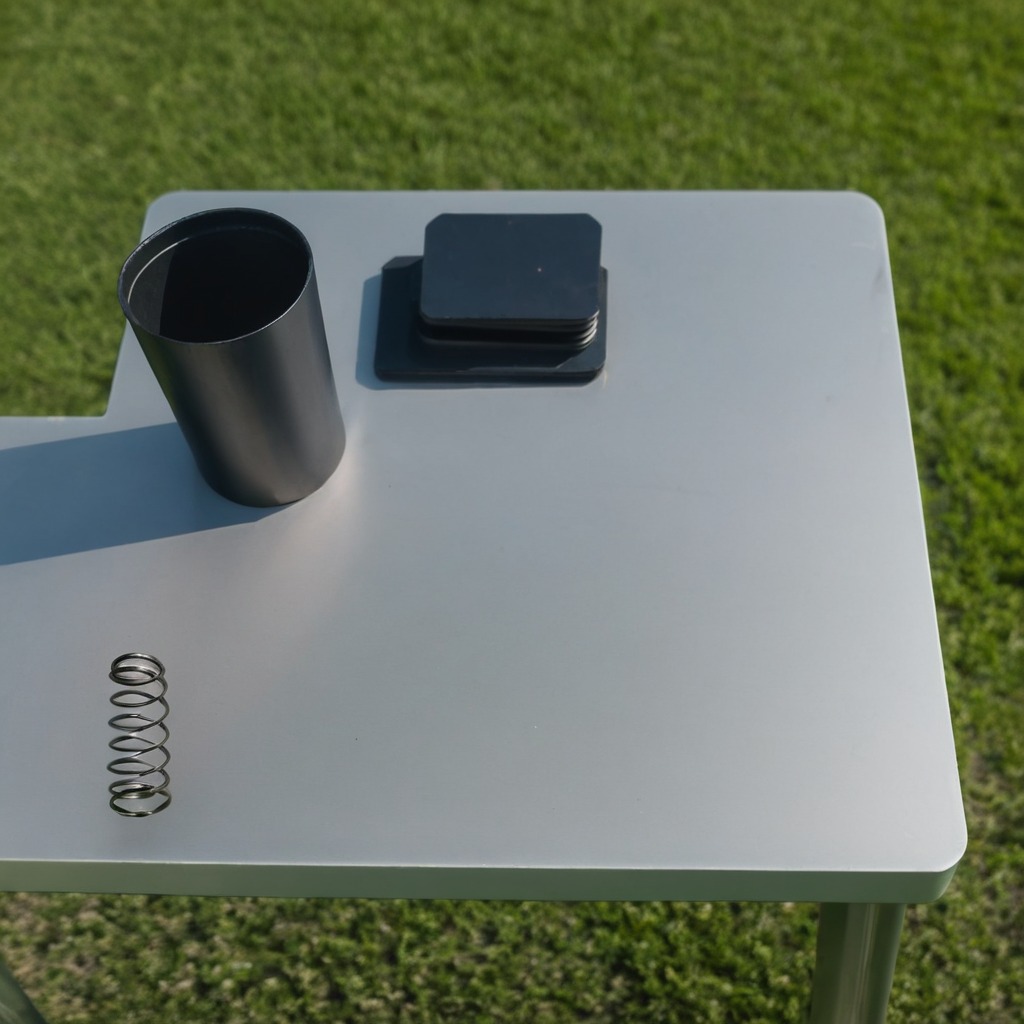
A coiled metal spring is lying on the textured surface.